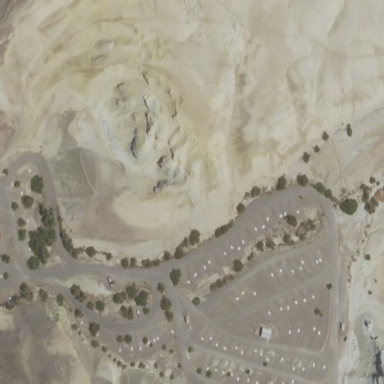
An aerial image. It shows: Camping site with tents and caravans.